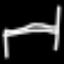
Label: bed